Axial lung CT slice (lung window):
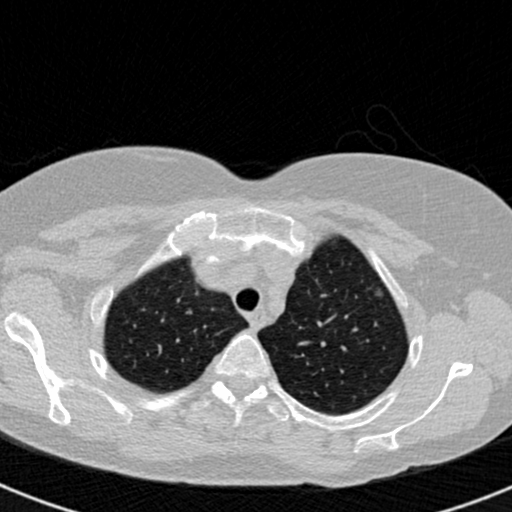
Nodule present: yes
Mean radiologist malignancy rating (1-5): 3